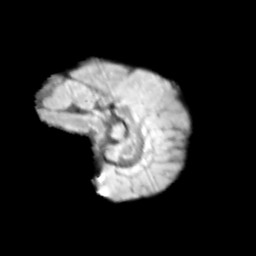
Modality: T2w
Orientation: sagittal
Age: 11
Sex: male
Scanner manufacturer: siemens
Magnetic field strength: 3 T
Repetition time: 3.8 s
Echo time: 0.07 s